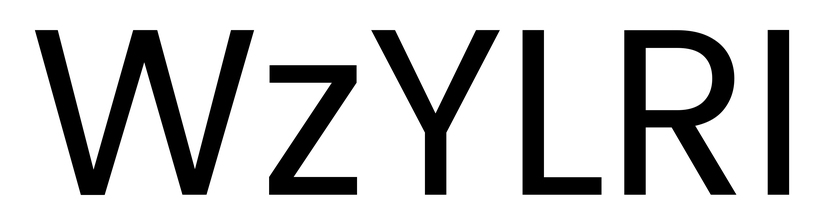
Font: Poppins-Regular